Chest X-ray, PA view. Patient: 50 years old, sex M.
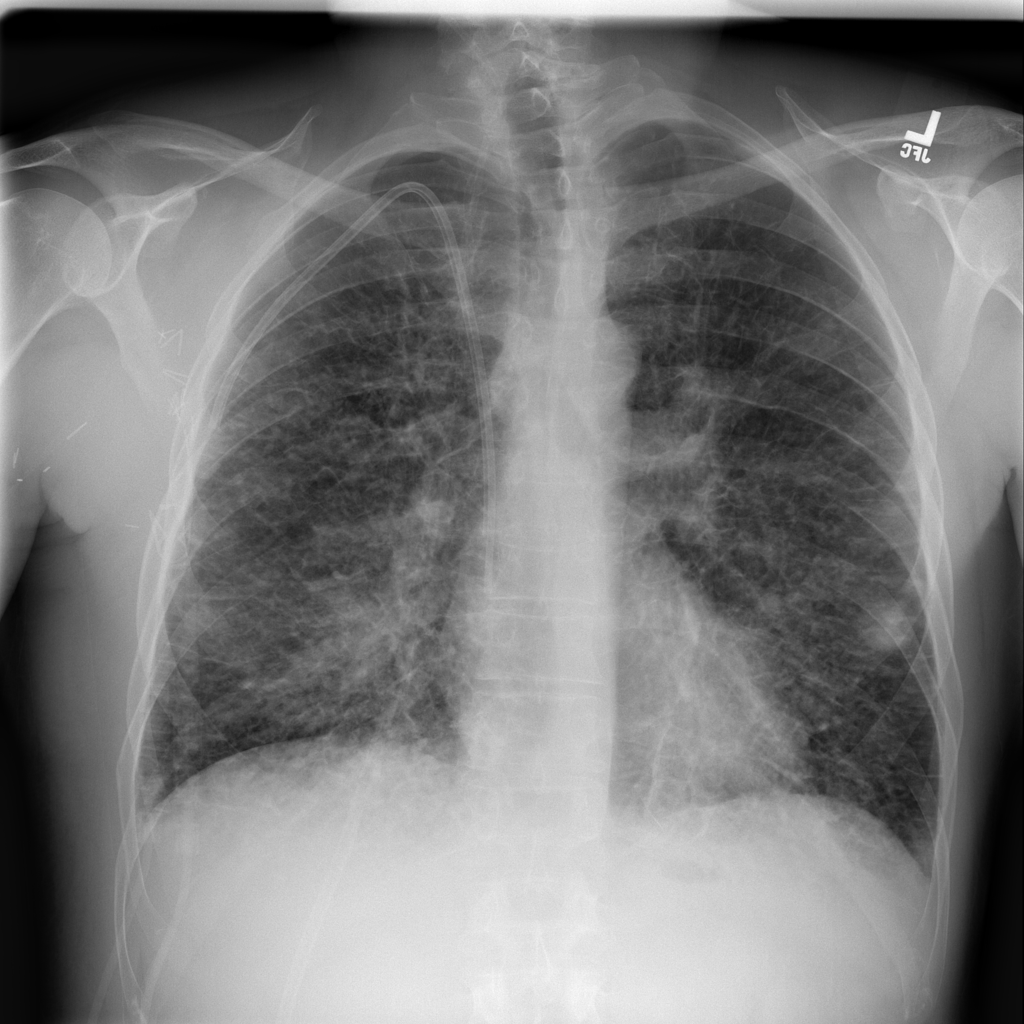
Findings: Edema, Infiltration, Nodule